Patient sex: F
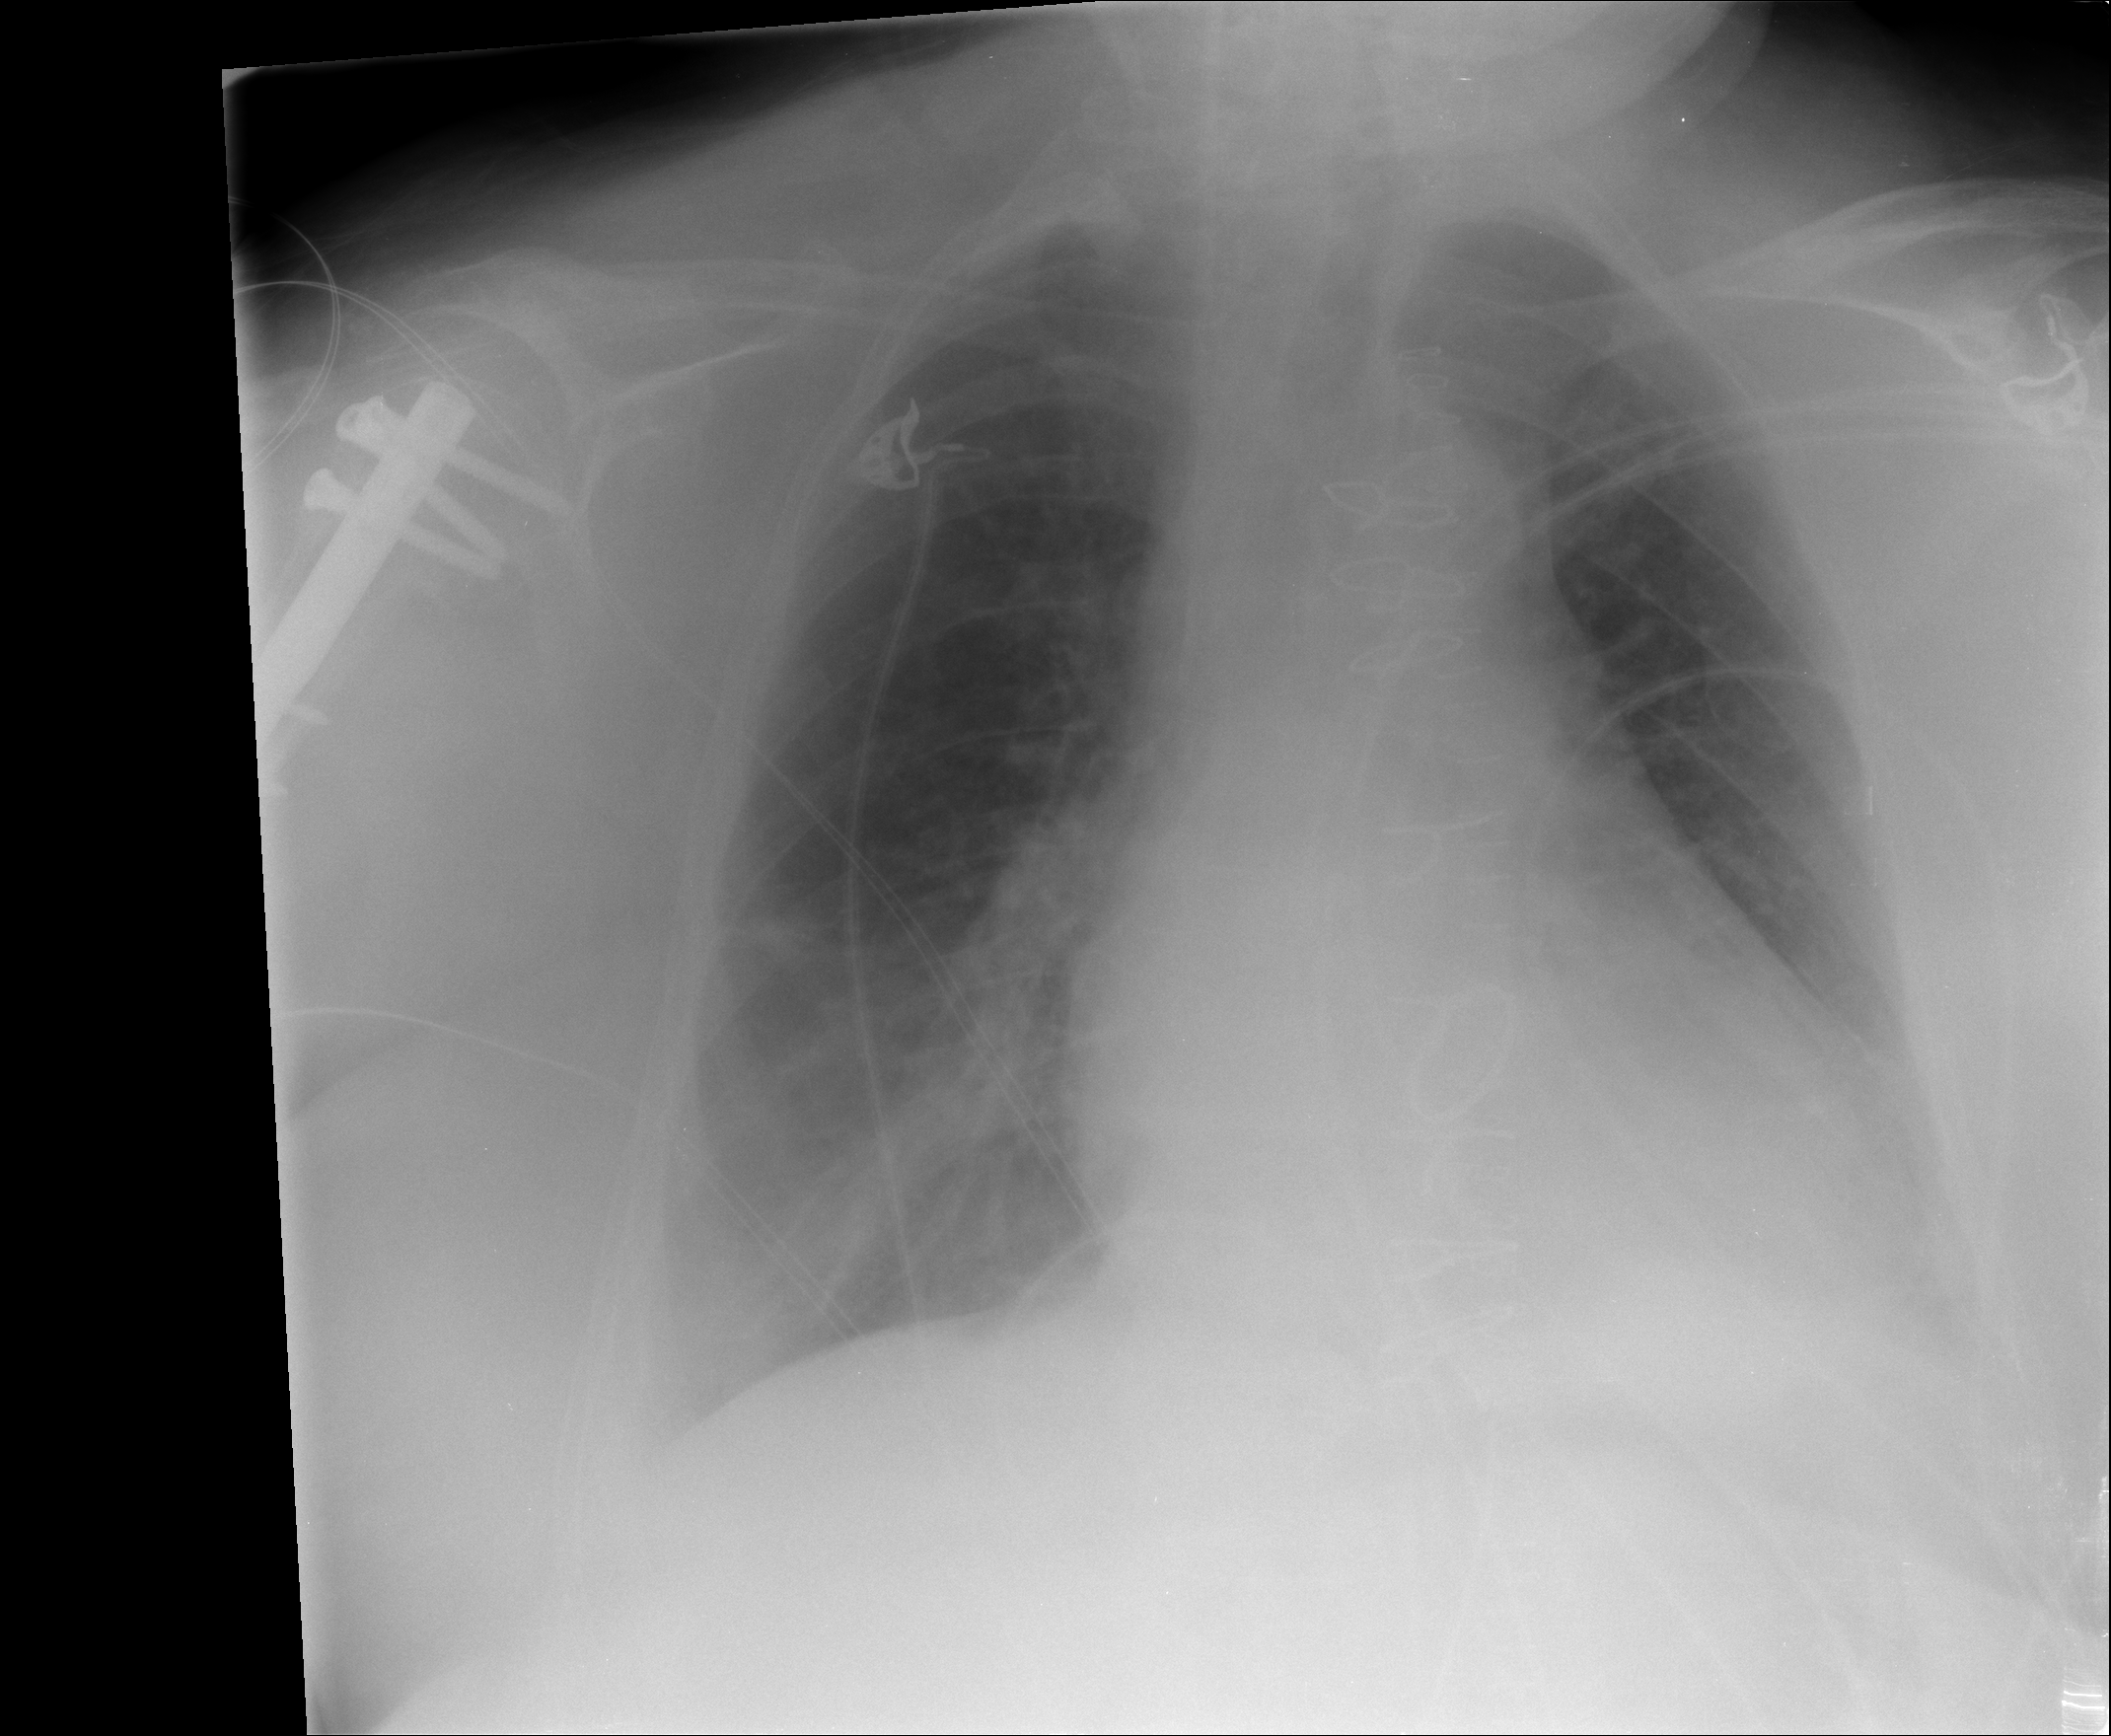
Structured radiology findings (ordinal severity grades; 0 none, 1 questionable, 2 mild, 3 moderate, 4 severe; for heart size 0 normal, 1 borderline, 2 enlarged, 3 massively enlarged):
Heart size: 1
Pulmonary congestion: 2
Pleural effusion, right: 2
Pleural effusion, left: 2
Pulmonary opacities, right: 1
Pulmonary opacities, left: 0
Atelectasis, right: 3
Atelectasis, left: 2